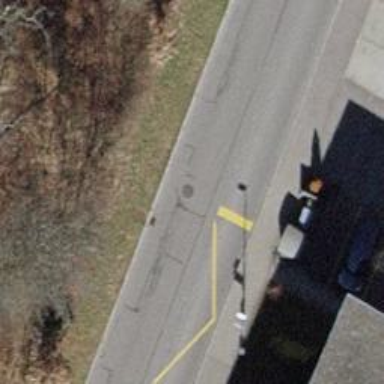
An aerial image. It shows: Bus stop with stop position for public transport.